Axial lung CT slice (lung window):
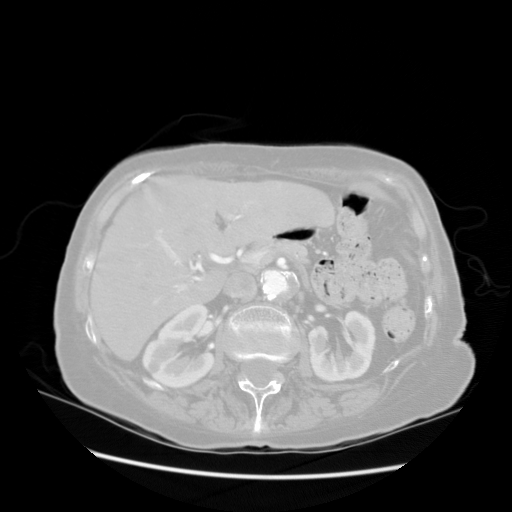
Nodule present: no